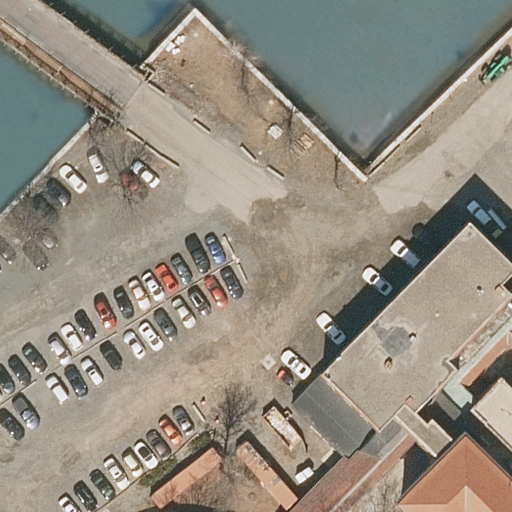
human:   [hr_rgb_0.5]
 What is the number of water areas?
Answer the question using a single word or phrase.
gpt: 1

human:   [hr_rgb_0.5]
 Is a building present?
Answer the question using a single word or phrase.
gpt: yes

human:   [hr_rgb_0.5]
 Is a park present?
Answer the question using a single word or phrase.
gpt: yes

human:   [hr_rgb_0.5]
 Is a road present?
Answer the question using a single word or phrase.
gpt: yes

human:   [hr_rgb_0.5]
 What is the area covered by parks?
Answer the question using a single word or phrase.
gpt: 10603m2

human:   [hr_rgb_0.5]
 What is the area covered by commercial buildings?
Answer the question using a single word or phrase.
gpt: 0m2

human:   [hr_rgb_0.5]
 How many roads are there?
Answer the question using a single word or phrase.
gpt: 4

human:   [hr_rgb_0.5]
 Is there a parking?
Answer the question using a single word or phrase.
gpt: yes

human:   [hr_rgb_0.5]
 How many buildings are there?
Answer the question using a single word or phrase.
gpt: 4

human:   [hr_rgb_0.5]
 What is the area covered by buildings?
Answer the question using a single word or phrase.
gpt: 1179m2

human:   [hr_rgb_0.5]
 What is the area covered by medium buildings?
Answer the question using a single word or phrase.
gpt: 170m2

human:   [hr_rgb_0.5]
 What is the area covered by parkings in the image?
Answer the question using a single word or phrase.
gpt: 88m2

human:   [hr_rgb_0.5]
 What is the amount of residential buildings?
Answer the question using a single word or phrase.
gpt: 4

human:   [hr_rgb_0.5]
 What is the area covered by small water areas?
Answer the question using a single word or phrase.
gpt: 0m2

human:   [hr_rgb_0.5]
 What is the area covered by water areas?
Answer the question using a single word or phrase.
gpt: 1957m2

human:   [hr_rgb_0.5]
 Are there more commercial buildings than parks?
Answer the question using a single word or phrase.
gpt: no

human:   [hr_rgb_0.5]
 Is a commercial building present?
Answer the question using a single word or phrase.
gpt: no

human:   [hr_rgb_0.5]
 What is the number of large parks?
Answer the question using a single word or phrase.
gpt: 1

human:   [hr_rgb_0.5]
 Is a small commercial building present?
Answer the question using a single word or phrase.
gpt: no

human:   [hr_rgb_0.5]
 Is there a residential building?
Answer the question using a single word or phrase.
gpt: yes

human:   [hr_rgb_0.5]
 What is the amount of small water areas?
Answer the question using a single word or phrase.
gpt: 0

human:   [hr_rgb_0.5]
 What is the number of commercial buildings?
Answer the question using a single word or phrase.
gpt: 0

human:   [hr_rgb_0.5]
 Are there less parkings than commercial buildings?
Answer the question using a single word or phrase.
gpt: no

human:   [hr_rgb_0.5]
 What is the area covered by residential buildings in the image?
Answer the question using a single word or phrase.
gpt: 1179m2

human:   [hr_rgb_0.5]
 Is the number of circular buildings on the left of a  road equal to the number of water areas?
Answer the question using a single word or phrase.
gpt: no

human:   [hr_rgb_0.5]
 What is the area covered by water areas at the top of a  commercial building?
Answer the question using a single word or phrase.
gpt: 0m2

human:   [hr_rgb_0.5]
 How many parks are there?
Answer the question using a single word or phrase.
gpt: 1

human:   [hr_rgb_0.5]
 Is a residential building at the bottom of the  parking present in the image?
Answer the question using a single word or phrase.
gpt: no

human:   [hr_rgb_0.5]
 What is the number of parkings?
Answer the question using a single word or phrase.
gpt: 1

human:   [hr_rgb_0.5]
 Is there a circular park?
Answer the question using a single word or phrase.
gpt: no

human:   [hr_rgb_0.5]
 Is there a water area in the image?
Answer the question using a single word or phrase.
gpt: yes

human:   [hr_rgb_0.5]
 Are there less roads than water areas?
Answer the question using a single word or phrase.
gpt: no

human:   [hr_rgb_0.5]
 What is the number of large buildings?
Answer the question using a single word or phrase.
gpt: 1

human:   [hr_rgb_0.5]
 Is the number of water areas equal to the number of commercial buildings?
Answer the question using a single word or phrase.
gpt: no

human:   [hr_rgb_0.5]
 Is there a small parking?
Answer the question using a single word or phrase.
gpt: yes

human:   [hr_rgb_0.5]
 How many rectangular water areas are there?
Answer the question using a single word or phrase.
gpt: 1

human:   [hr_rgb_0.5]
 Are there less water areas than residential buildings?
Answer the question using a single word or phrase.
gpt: yes

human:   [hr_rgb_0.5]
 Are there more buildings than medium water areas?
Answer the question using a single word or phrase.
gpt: yes

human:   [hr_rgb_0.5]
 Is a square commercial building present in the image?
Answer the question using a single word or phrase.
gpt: no

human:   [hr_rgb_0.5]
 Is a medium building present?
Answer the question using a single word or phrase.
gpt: yes

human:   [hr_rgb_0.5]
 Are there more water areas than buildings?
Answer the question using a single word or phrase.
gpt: no

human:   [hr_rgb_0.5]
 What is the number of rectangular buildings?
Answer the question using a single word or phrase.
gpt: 3

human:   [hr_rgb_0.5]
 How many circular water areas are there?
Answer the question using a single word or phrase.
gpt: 0

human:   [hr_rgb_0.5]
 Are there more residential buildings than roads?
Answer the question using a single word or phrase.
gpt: no

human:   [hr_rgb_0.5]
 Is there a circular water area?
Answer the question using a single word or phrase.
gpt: no

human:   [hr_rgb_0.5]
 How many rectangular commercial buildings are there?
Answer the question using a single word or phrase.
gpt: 0

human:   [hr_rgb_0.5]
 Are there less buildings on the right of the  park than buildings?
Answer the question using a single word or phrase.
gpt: yes

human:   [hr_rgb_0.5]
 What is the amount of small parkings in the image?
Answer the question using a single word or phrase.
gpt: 1

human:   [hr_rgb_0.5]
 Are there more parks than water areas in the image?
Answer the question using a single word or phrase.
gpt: no

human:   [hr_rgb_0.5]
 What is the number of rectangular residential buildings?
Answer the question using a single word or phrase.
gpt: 3

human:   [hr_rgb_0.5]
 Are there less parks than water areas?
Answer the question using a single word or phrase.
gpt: no

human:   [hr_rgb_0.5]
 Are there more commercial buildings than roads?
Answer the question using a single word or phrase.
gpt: no

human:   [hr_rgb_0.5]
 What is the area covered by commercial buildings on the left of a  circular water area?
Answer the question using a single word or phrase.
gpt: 0m2

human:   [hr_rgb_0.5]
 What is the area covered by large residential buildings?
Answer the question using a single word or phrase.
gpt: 937m2

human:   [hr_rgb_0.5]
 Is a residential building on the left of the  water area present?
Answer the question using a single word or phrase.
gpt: no

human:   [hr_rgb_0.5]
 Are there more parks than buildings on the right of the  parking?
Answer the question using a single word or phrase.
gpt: no

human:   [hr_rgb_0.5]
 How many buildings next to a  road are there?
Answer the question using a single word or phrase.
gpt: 4

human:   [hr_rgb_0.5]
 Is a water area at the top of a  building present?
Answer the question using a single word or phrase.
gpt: yes

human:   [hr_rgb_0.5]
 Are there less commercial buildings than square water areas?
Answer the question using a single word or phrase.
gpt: no

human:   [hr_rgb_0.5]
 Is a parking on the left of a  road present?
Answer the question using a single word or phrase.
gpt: yes

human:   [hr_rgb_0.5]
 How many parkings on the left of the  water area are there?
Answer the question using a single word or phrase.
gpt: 1

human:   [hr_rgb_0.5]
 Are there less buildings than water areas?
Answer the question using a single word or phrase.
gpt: no

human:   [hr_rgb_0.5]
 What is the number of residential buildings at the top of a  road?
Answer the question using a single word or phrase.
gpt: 1

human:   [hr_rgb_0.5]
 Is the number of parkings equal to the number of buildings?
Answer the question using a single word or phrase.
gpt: no